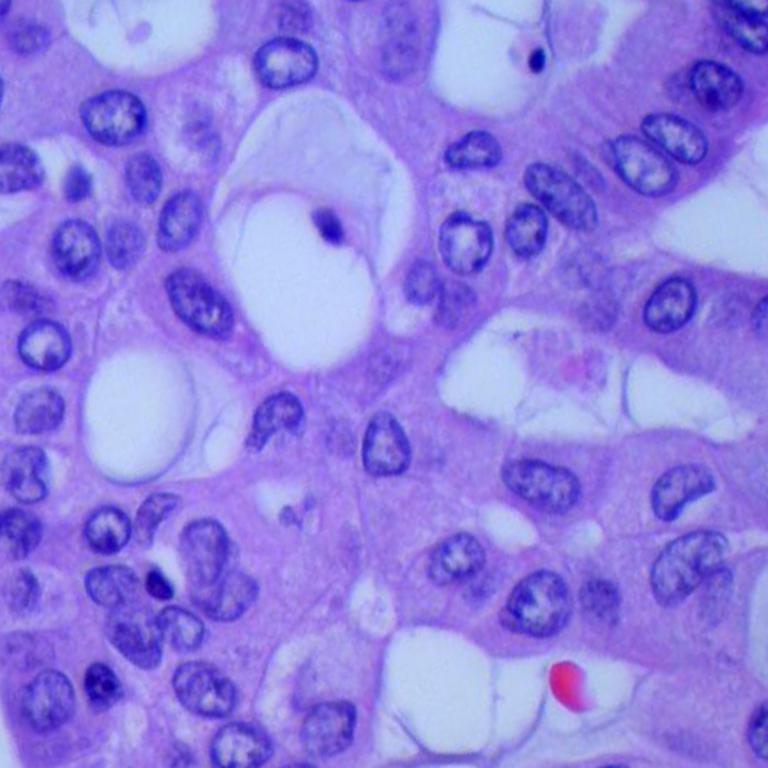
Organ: lung
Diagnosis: adenocarcinomas